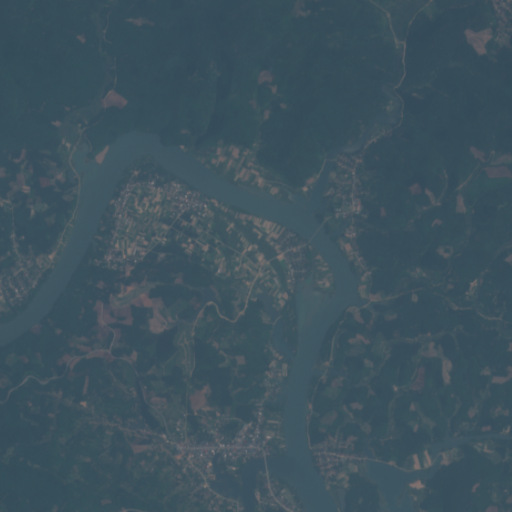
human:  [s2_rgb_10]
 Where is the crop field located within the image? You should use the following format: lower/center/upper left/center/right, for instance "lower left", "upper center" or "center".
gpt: The crop field is located in the upper left of the image.
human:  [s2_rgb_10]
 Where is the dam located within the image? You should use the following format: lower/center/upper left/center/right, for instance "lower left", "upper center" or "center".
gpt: The dam is located in the center of the image.
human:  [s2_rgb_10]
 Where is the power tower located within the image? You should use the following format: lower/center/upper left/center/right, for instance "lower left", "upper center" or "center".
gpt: The power tower is located in the lower left of the image.
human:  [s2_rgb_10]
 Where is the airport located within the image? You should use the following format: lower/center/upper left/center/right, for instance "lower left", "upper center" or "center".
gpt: There is no airport in the image.